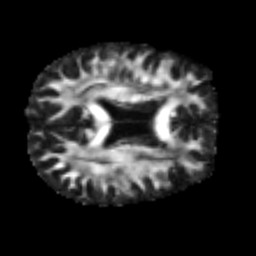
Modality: FA
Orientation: axial
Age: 20
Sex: male
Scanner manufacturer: siemens
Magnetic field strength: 3 T
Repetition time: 2.3 s
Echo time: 0.085 s